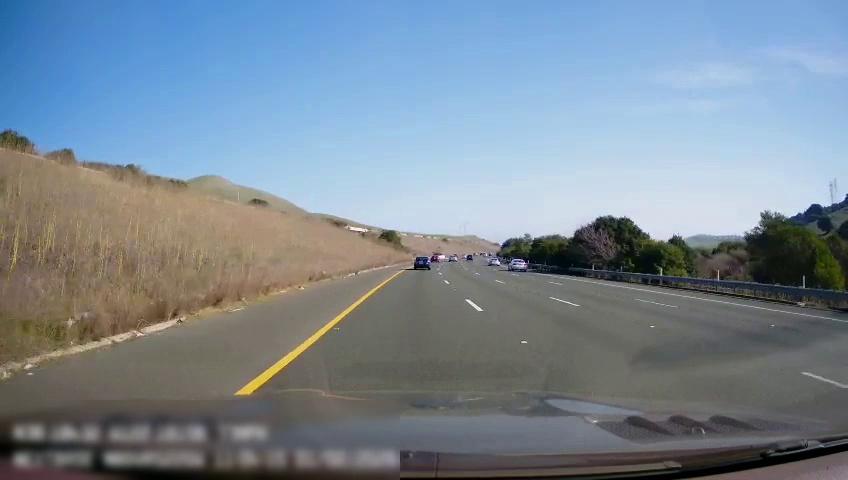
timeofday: Day
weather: Sunny
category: Drivable Space
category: Vehicles | Car
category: Vehicles | Car
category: Vehicles | Car
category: Vehicles | Car
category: Lanes | Alternate Lane
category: Lanes | Alternate Lane
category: Lanes | Alternate Lane
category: Lanes | Current Lane
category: Lanes | Alternate Lane